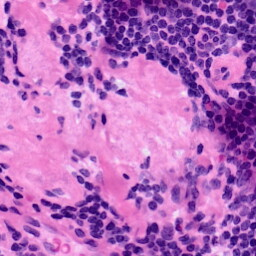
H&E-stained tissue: LymphNode